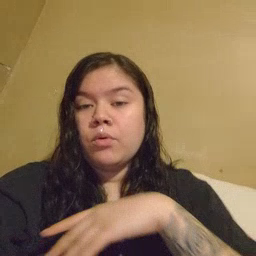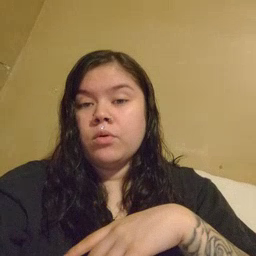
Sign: table